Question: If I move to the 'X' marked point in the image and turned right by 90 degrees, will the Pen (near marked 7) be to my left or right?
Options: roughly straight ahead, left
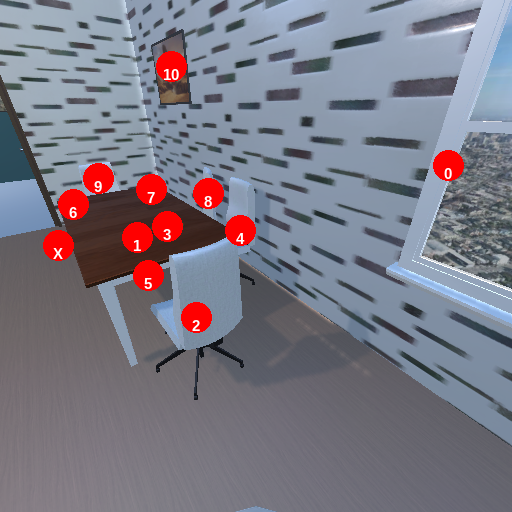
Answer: roughly straight ahead